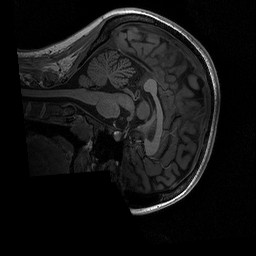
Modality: T1w
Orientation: sagittal
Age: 25
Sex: female
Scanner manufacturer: siemens
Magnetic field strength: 3 T
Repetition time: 2.3 s
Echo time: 0.00298 s